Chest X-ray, AP view. Patient: 49 years old, sex F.
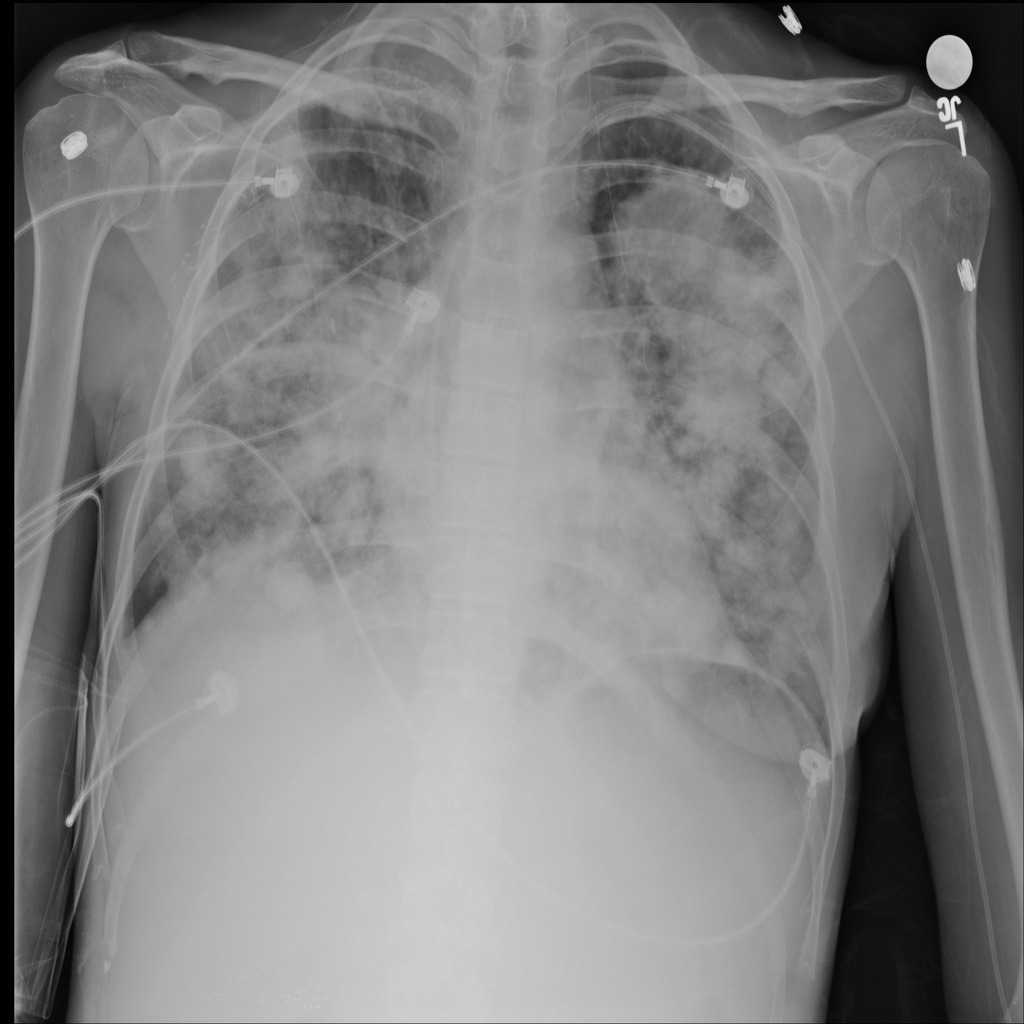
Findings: Consolidation, Nodule